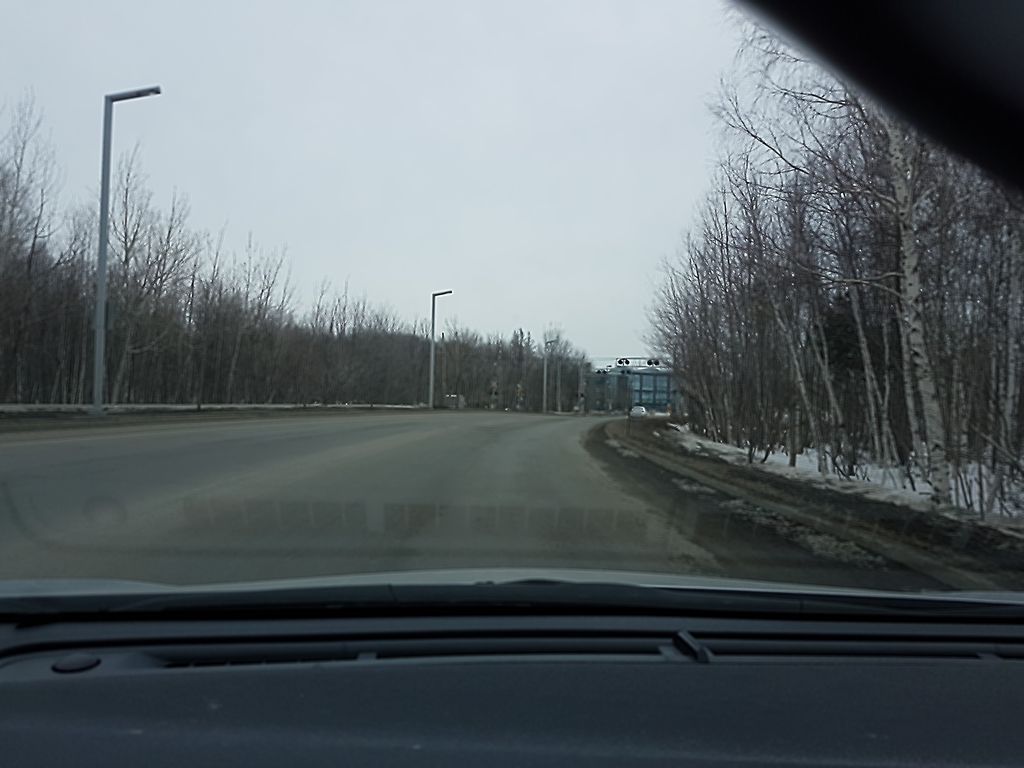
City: quebec_city